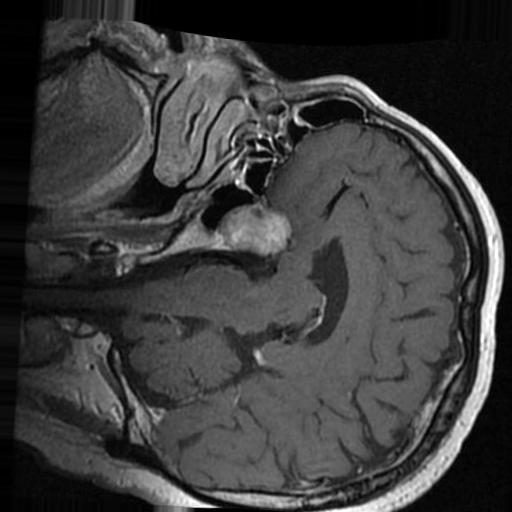
Label: brain_tumor